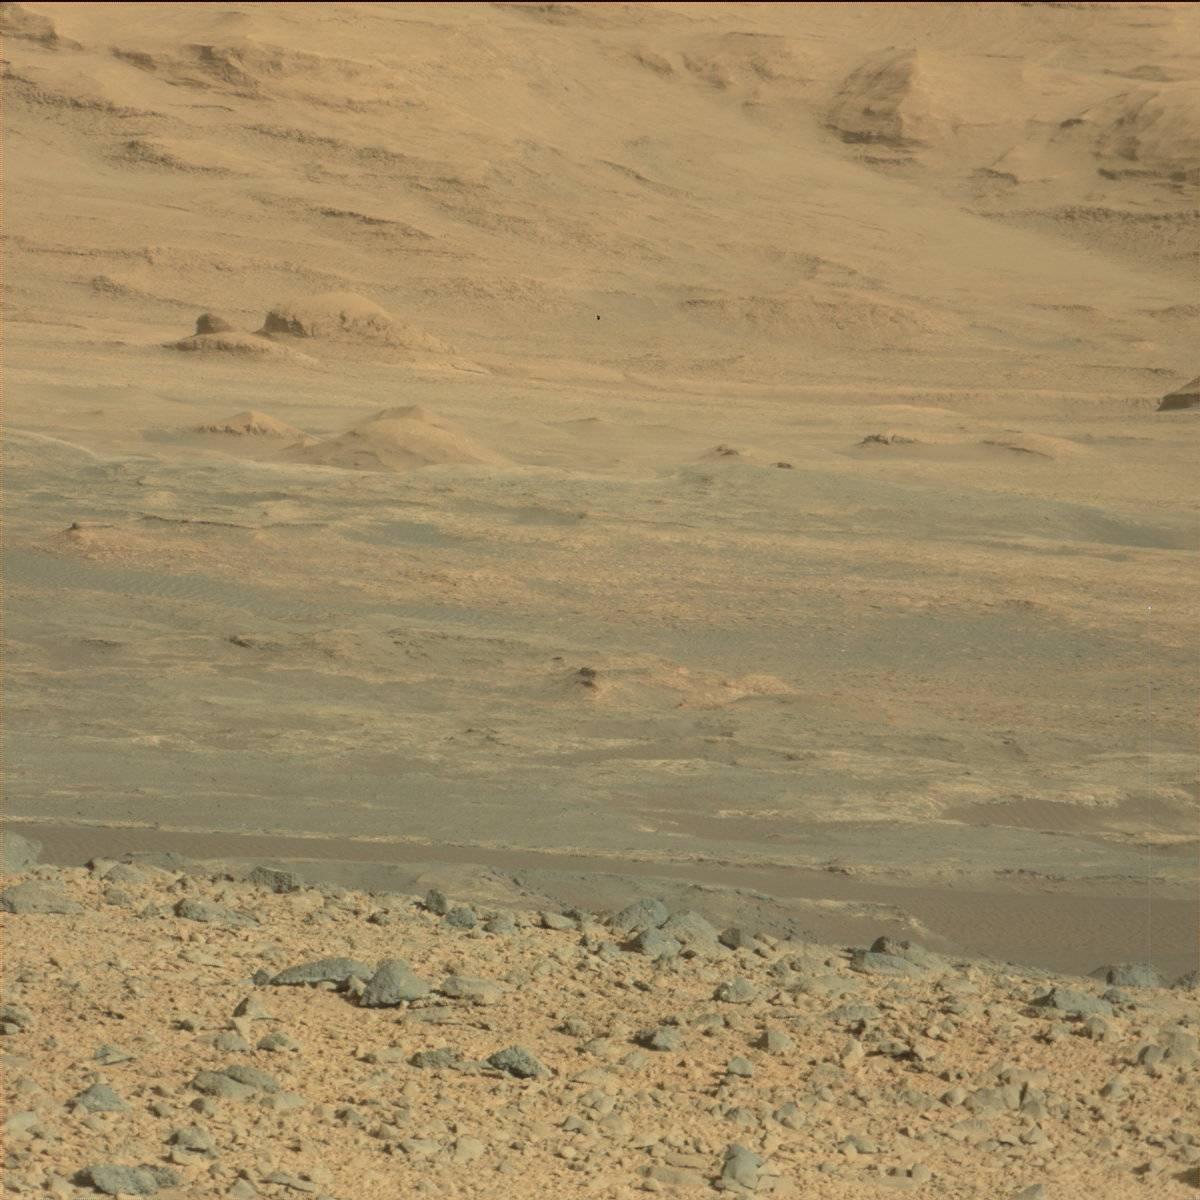
Terrain classes present: Bedrock, Ridge, Rock, Sand / Soil